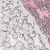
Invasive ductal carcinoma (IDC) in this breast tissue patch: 0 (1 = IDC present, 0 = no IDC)